Field crop: maize
Growth stage: 1
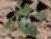
Species: chenopodium